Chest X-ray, AP view. Patient: 47 years old, sex M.
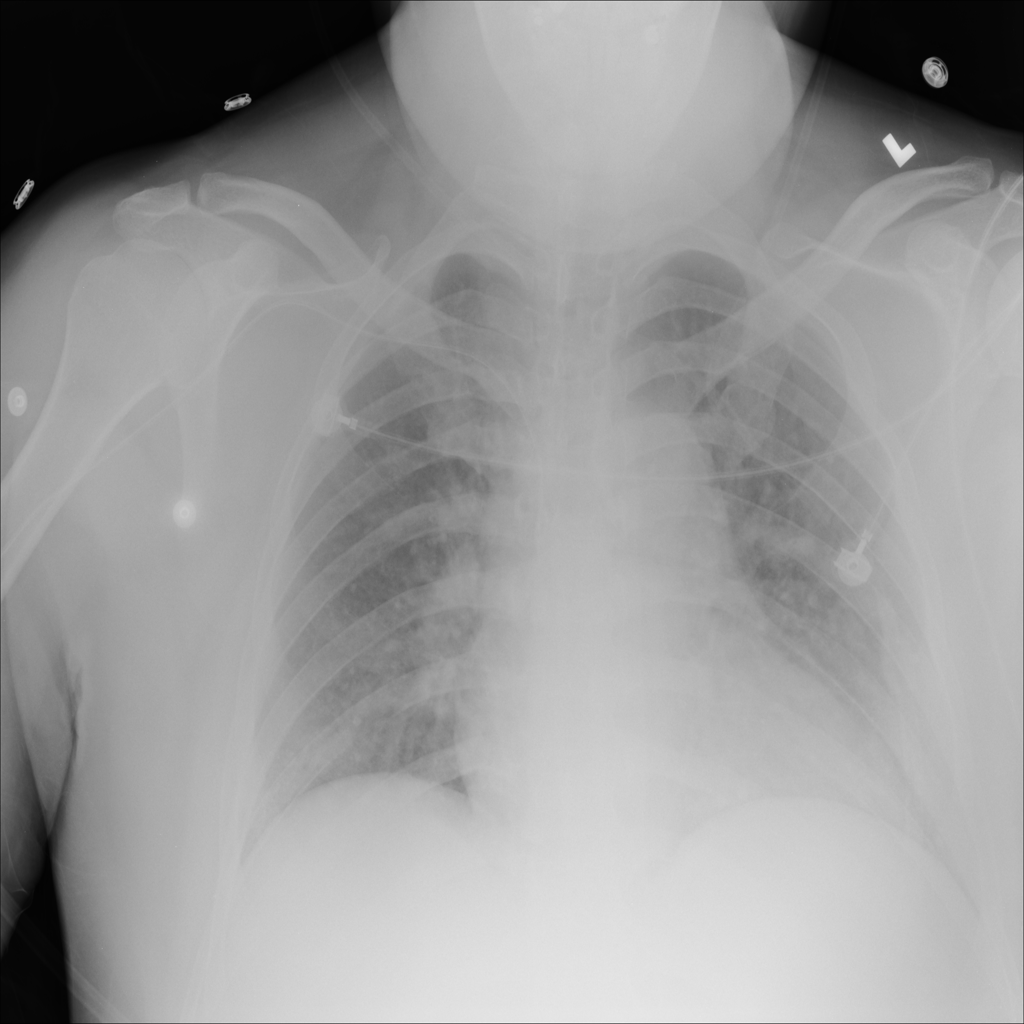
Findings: No Finding